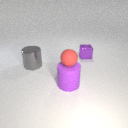
large purple rubber cylinder in front of large gray metal cylinder